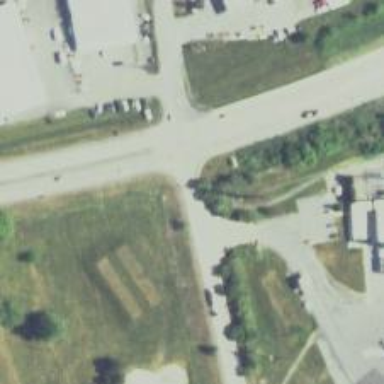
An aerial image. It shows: Unclassified road surrounded by industrial properties.